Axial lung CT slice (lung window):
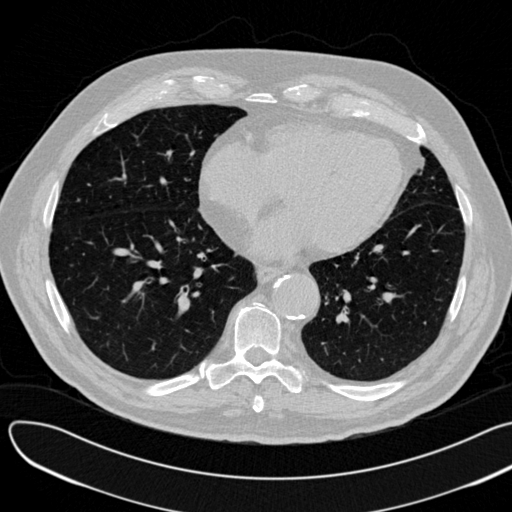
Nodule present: no